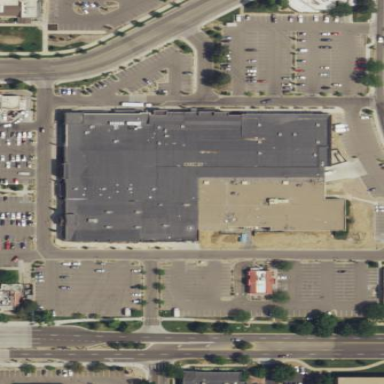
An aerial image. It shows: Parking area.